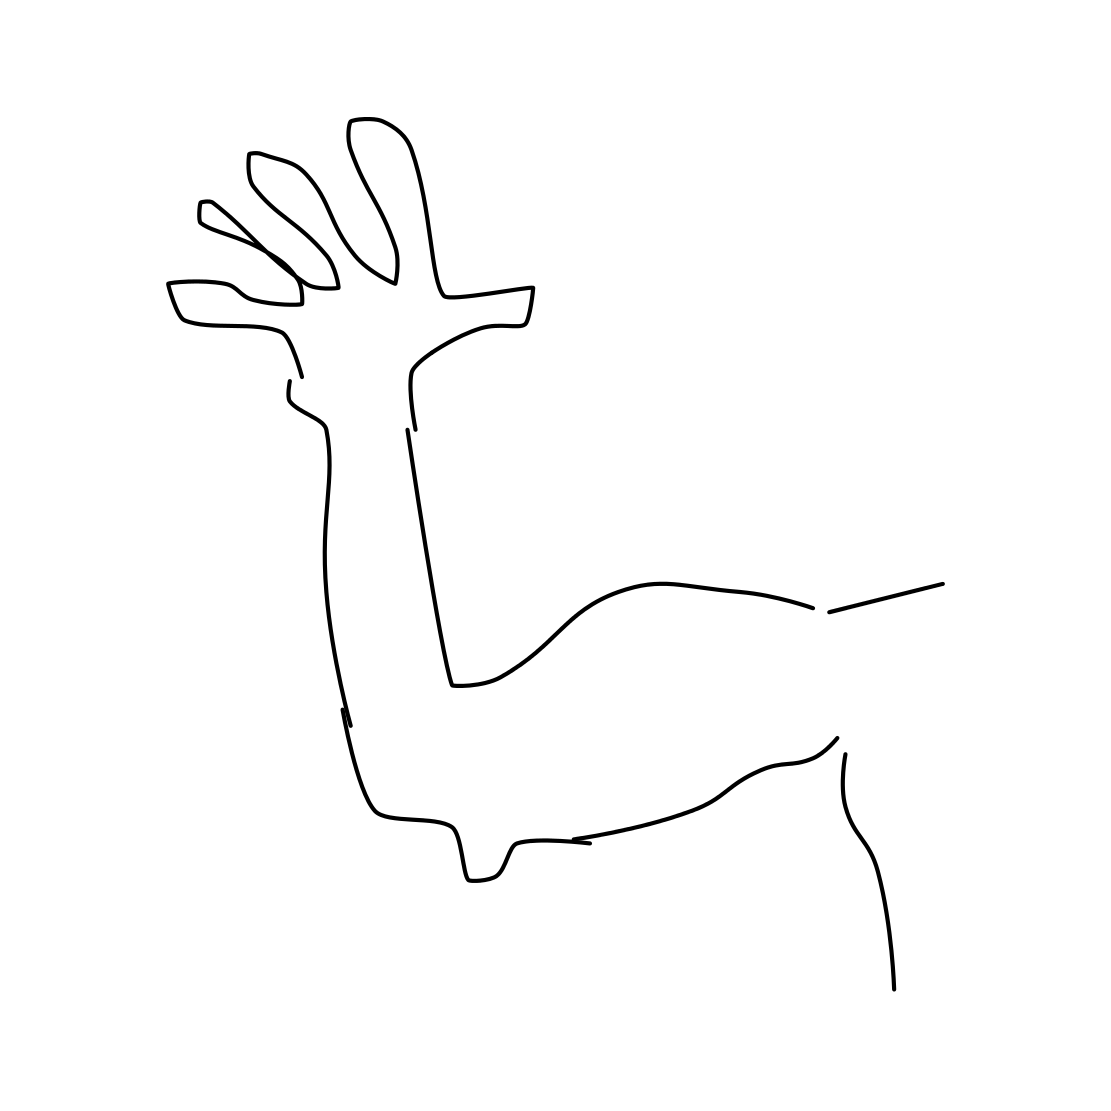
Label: arm